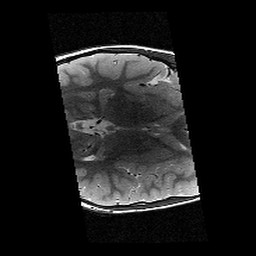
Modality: T2w
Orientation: axial
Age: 8
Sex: female
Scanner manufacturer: siemens
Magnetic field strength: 3 T
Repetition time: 9.23 s
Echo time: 0.067 s